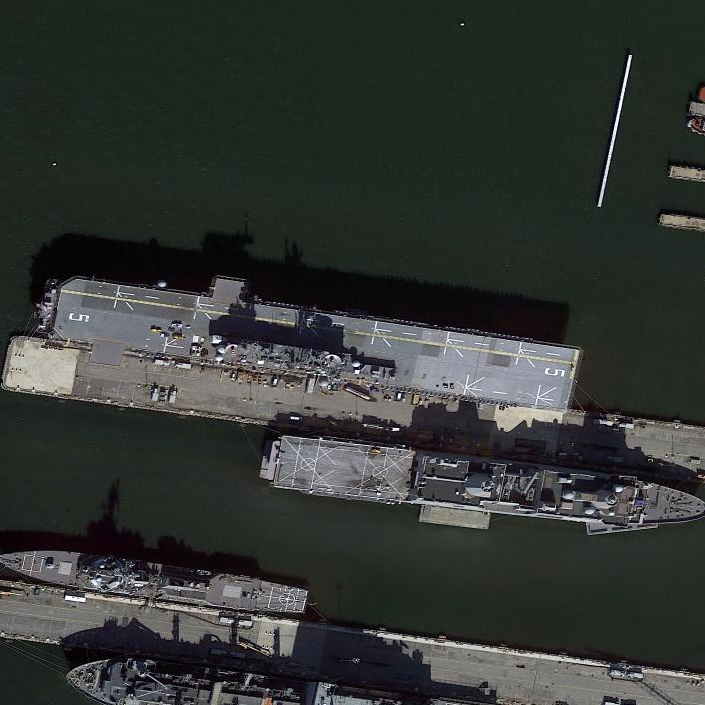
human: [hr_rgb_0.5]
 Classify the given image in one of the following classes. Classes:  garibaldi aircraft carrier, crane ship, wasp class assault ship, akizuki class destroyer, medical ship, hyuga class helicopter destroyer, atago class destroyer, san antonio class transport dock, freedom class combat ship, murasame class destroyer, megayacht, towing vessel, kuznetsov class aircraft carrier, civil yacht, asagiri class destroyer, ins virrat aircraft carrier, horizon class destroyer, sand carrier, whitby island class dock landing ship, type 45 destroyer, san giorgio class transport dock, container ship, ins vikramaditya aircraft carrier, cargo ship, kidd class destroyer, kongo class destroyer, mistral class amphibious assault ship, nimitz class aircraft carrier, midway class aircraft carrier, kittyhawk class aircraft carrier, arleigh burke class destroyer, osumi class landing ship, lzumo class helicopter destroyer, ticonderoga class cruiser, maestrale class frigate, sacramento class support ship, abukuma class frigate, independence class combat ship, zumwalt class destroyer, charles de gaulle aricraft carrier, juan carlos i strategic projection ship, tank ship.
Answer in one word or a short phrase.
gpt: Wasp class assault ship